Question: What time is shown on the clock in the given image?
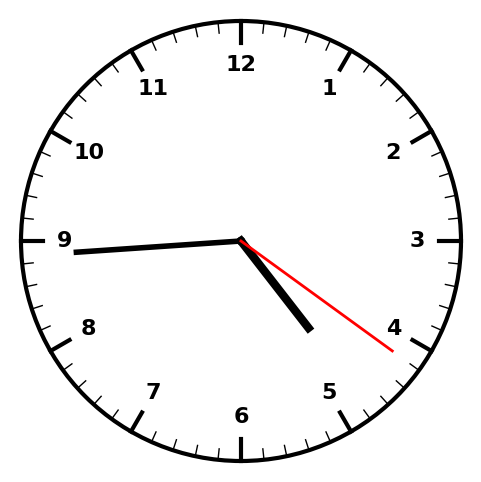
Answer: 04:44:21